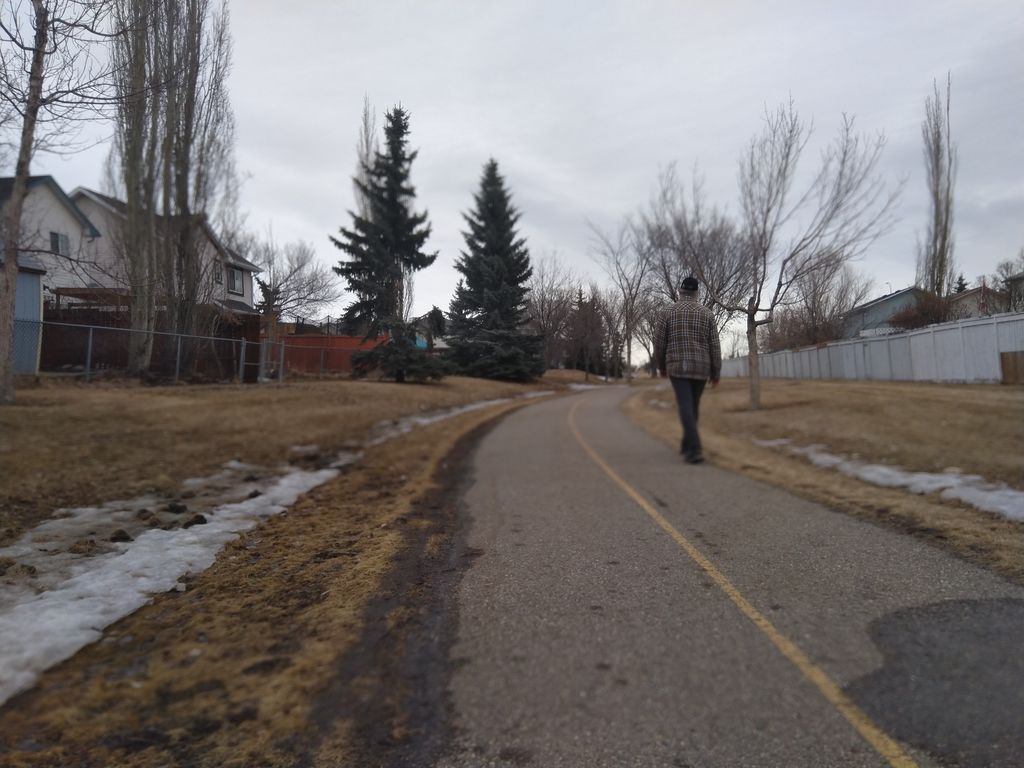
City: calgary